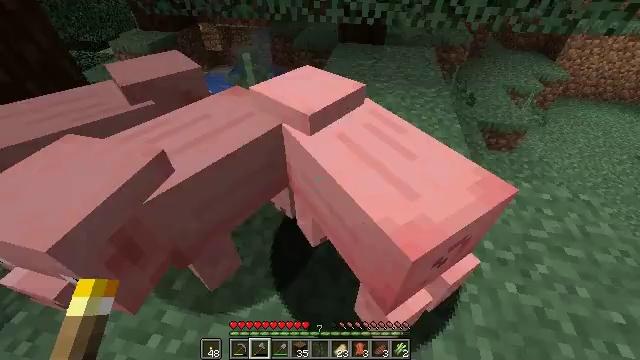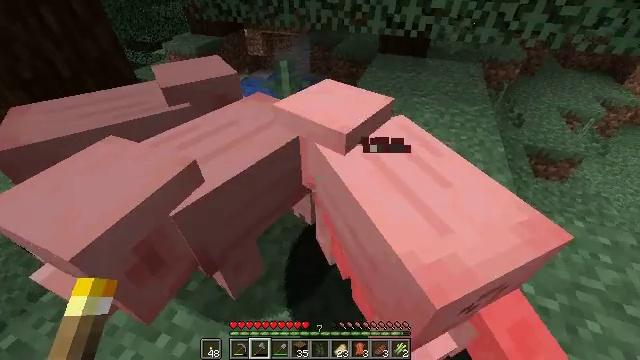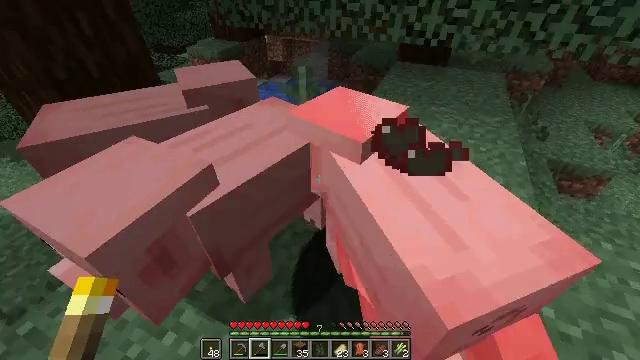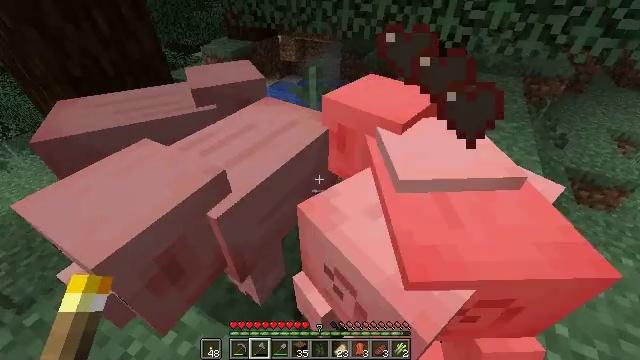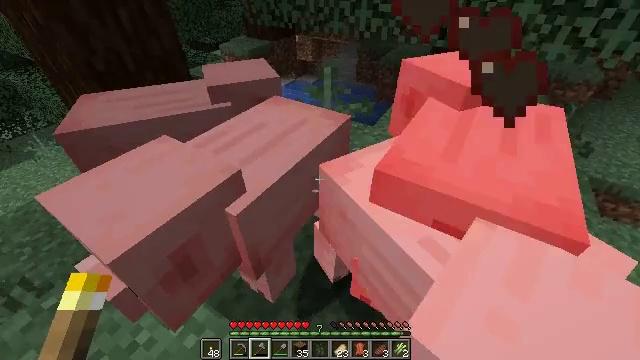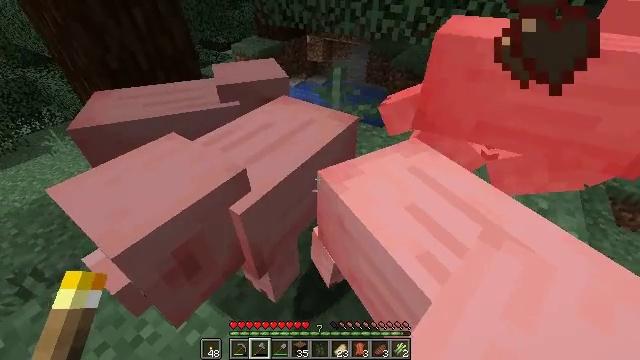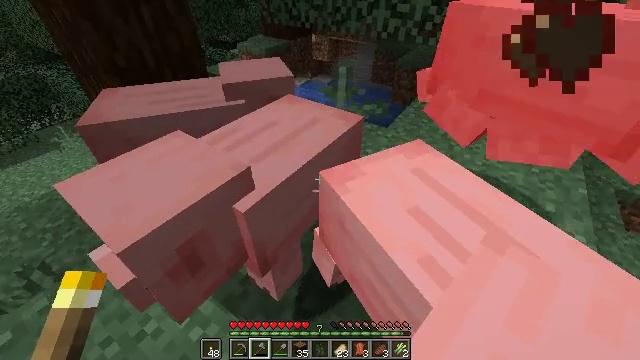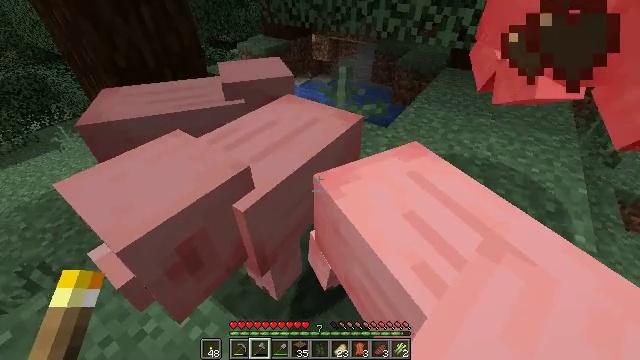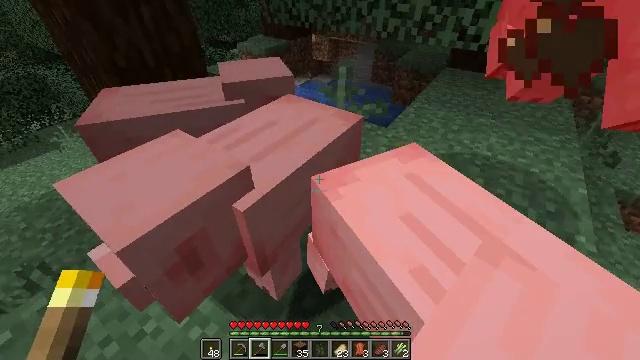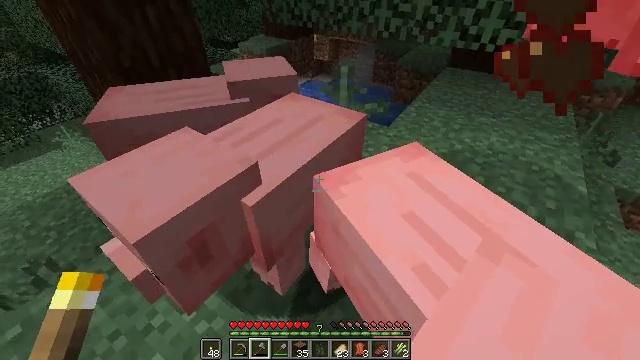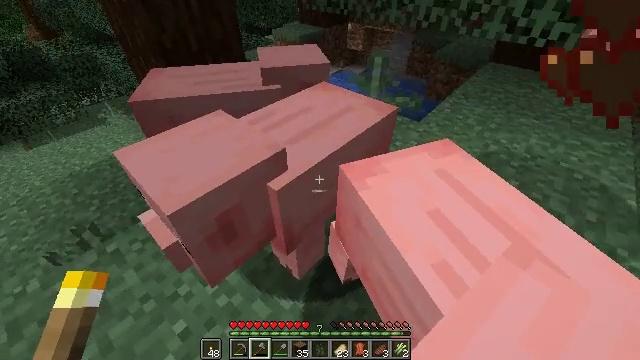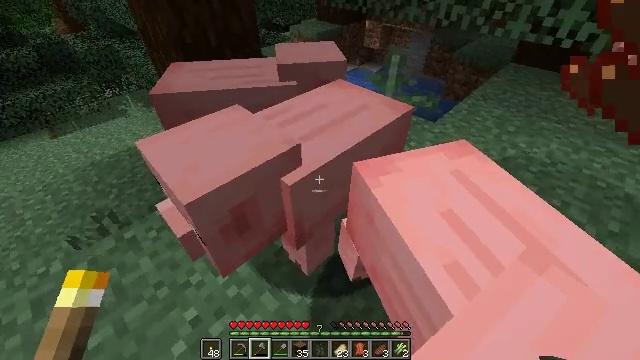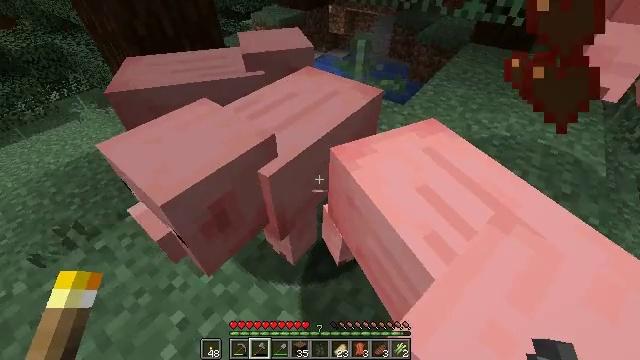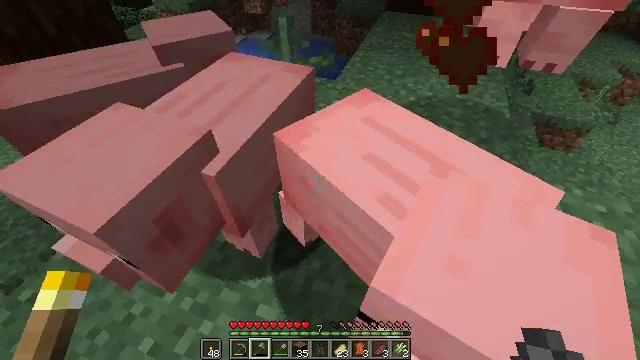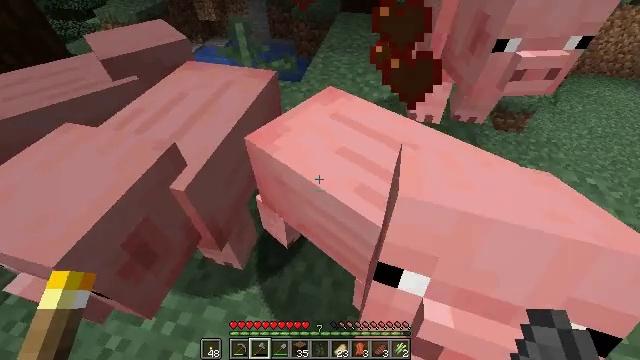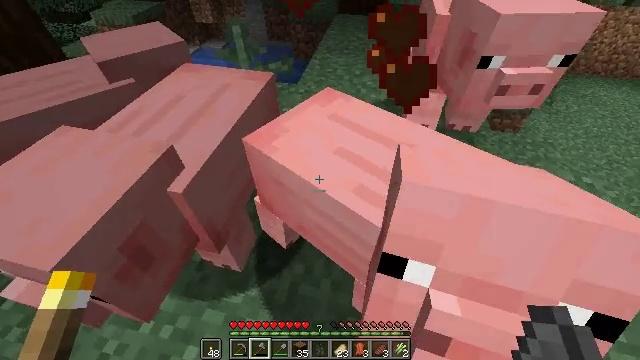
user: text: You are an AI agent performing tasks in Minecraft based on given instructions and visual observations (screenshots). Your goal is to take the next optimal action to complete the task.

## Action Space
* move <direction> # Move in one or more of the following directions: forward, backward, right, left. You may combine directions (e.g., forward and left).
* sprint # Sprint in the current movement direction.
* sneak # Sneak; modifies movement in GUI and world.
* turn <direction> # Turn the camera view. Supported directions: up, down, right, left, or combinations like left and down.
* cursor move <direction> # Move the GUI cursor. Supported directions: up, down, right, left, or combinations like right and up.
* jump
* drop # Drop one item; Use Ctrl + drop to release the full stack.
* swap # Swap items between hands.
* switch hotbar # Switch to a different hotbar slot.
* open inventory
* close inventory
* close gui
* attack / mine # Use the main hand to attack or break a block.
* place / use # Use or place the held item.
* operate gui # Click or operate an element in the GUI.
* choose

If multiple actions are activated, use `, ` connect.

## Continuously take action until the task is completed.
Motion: motion action
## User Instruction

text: Kill the pig.
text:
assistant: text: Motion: turn left and up
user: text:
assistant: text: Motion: turn left and up
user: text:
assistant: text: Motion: turn left
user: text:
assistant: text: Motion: turn left
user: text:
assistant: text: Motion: turn left
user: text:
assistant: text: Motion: turn left
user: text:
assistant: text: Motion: no_op
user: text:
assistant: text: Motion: no_op
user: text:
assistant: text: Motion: no_op
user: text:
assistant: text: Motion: turn left and down
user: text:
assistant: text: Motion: turn left
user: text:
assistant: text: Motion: turn right and down
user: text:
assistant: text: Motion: turn right and down
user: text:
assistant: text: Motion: turn right
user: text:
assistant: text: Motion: no_op
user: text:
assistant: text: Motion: turn right and up
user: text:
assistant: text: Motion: turn right
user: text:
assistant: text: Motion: no_op
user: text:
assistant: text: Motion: turn right and down
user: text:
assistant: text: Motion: turn right and down, jump
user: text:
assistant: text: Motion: turn right and down, jump
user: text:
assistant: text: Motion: turn right and down, jump
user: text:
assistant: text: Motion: turn down
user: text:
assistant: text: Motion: turn down
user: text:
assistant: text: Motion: turn down
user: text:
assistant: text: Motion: turn left and down
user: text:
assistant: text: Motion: turn left and down
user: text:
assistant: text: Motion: attack / mine
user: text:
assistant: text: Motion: turn left, attack / mine
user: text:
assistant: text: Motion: attack / mine